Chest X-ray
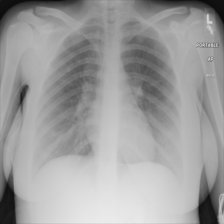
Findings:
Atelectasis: negative
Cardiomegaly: negative
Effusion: negative
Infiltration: negative
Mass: negative
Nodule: negative
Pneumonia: negative
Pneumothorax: negative
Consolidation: negative
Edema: negative
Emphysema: negative
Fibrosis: negative
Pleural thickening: negative
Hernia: negative